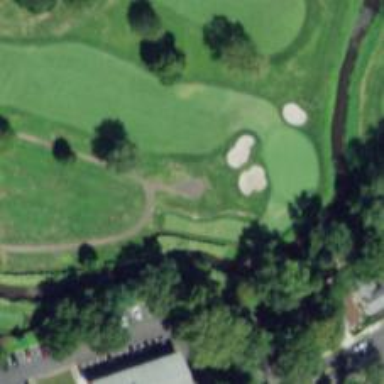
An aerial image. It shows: Path used for both walking and golf.